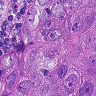
Metastatic tissue present: yes